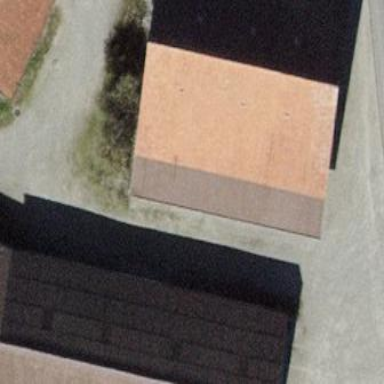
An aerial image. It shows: Farm auxiliary building with gabled roof.